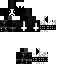
A male skeleton skin with dark skin, wearing brown helmet dressed in a black armor chest and black pants, featuring a closed mouth.